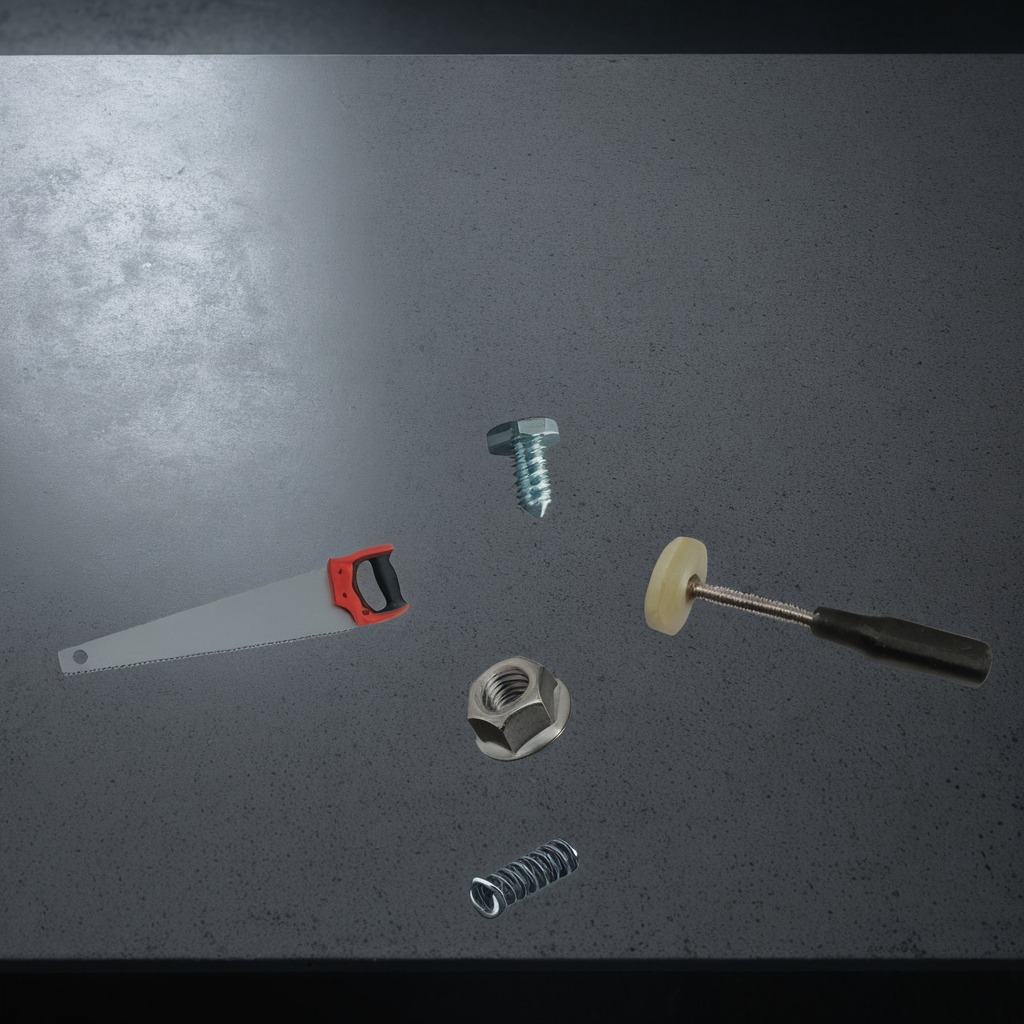
A hammer, a metal machine screw, a coiled metal spring, a handheld metal saw, and a metal nut are lying on the clean granite table inside a workshop at night.